Question: I want to perform the expansion action in the ToolBar when the user taps on the title of it, as in the pictures that I attach.
When the user touches the title of the toolbar then you should see a list of the filters that you can apply.
You have any ideas on how to implement this action in QML?

<URL>
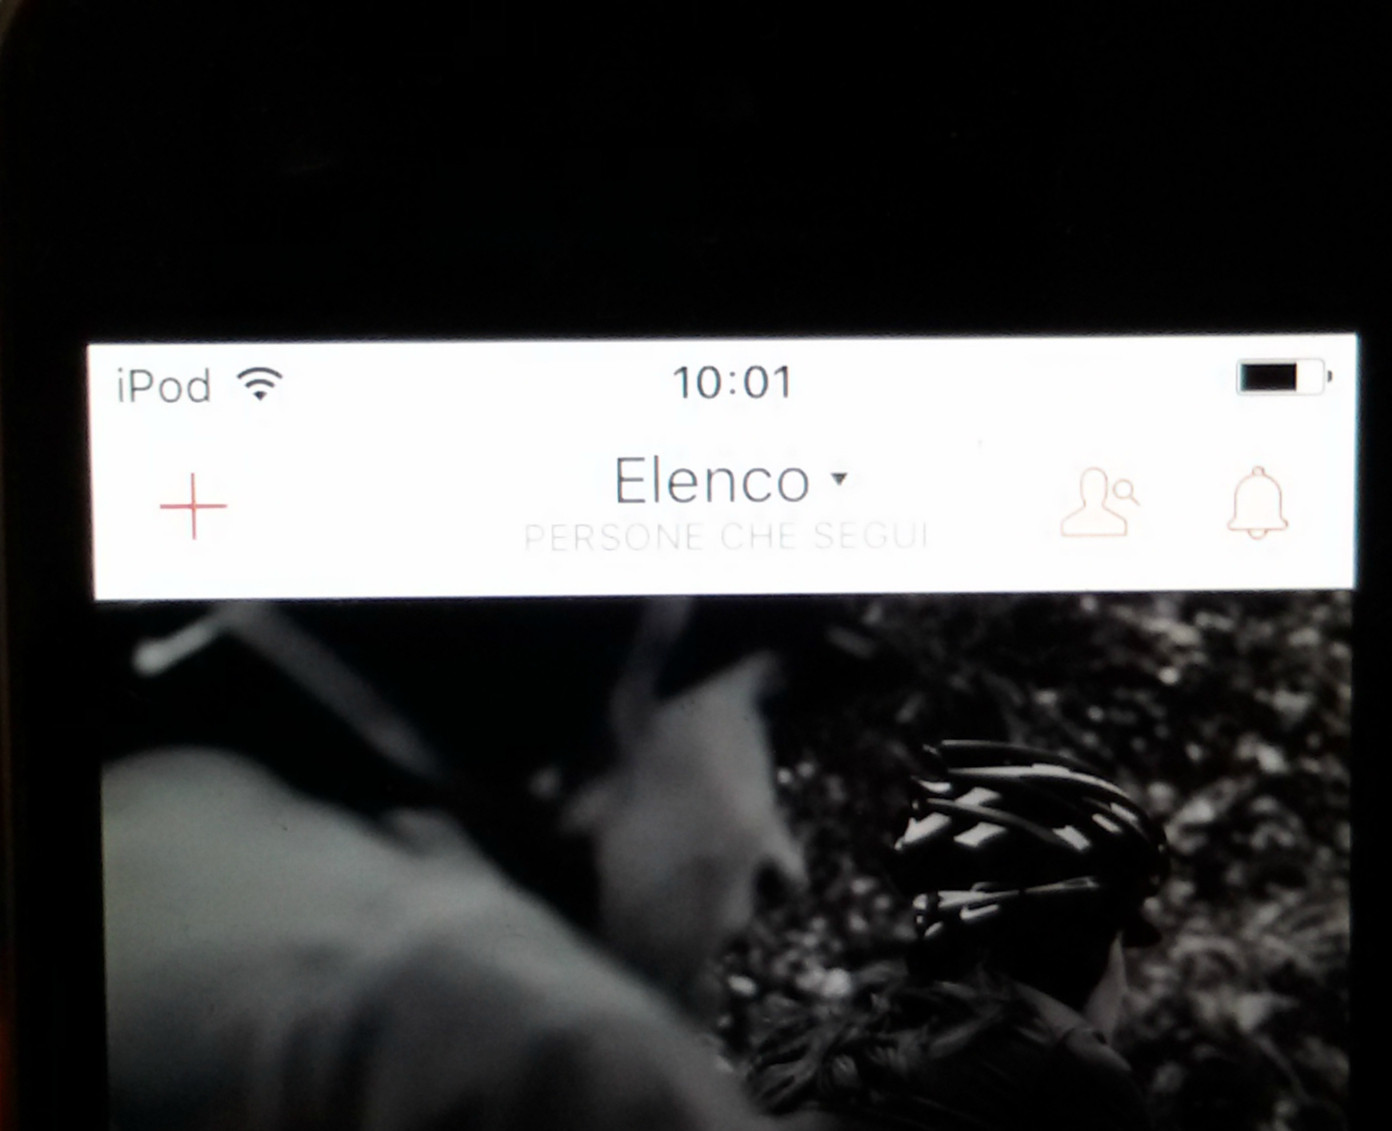
Answer: Pretty easy. Copy the following in the awesome <URL>:
'''
import QtQuick 2.0
Column {
width: 500
Rectangle {
id: toolbar
width: parent.width
height: 50
Text {
text: "Elenco"
anchors.centerIn: parent
font.pointSize: 24; font.bold: true
}
MouseArea {
anchors.fill: parent
onClicked: listBox.visible = !listBox.visible
}
}
Rectangle {
id: listBox
color: "gray"
width: parent.width
visible: false
height: 200
Column {
width: parent.width
Repeater {
model: 4
delegate:
Rectangle {
width: parent.width
color: index % 2 ? "#C9D6DE" : "#E7F6FF"
height: 50
Text { anchors.centerIn: parent; text: "Persona " + (index + 1) }
}
}
}
}
}
'''